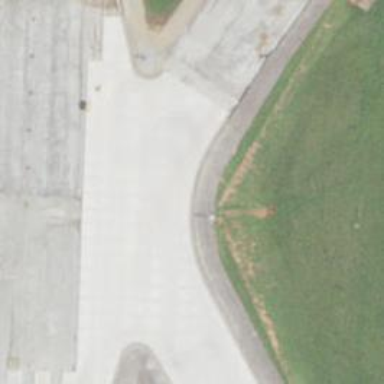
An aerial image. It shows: View of taxiway at the airport.